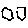
Label: hexagon